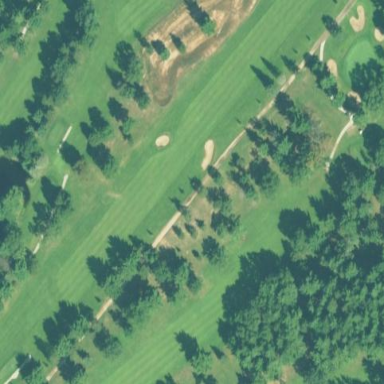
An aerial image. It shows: Grassy area designated as golf fairway.